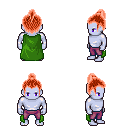
a pixel art fantasy rpg character, male body template, dark elf, purple skin, green cape, magenta pants, red short topknot hairstyle, four views (front, back, left, right), 2x2 character sprite sheet, small pixel art, hard edges, no anti-aliasing